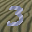
Label: 3